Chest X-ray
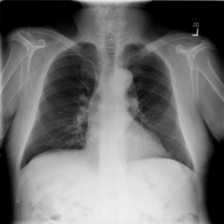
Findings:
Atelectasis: negative
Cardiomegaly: negative
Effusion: negative
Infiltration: negative
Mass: negative
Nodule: negative
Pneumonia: negative
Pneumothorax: negative
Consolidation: negative
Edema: negative
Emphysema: negative
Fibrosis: negative
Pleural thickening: negative
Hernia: negative